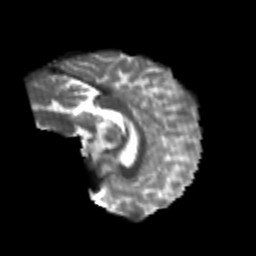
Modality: T2w
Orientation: sagittal
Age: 24
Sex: female
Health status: healthy
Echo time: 0.074 s